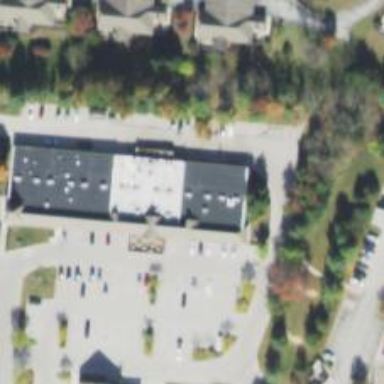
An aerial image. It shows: Post office.